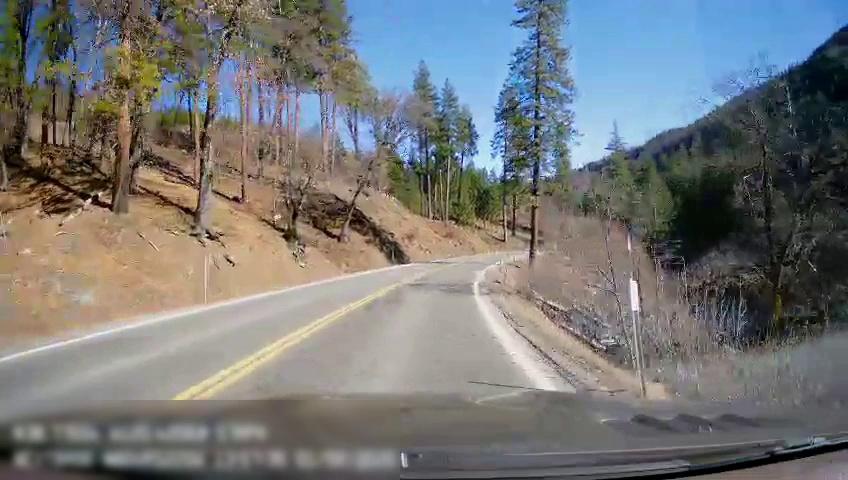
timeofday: Day
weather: Sunny
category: Drivable Space
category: Drivable Space
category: Lanes | Opposite Lane
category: Lanes | Current Lane
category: Lanes | Opposite Lane
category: Lanes | Current Lane